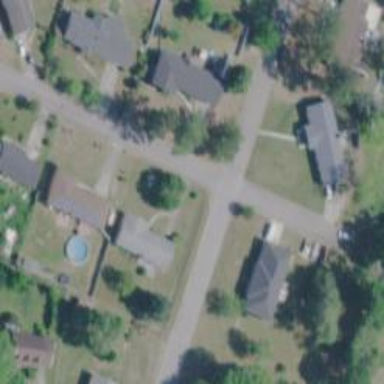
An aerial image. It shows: Residential road.